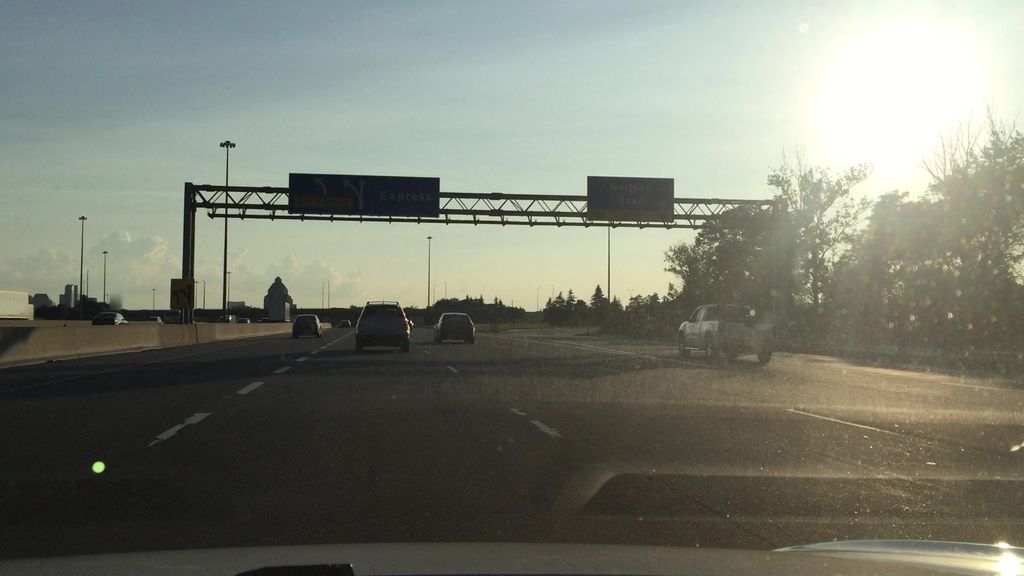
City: toronto